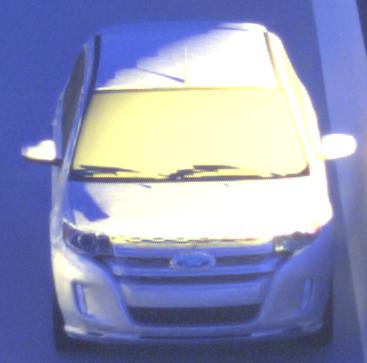
Make: Ford
Model: Edge
Detailed model: Gen. 1 Facelift
Model produced from: 2010
Model produced until: 2015
Doors: 5
Color: white
Road condition: dry road
Daytime: sunrise or sunset
Contrast: high contrast